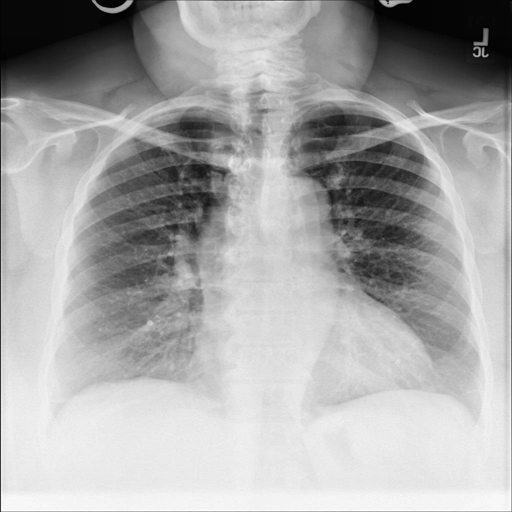
Finding: NORMAL